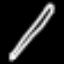
Label: pencil